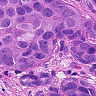
Metastatic tissue present: yes